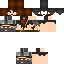
A male skeleton skin with dark skin, wearing brown long hair dressed in a black armor chest and black pants, featuring a closed mouth.